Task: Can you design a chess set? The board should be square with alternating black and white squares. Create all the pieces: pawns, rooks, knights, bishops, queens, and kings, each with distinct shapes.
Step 4824:
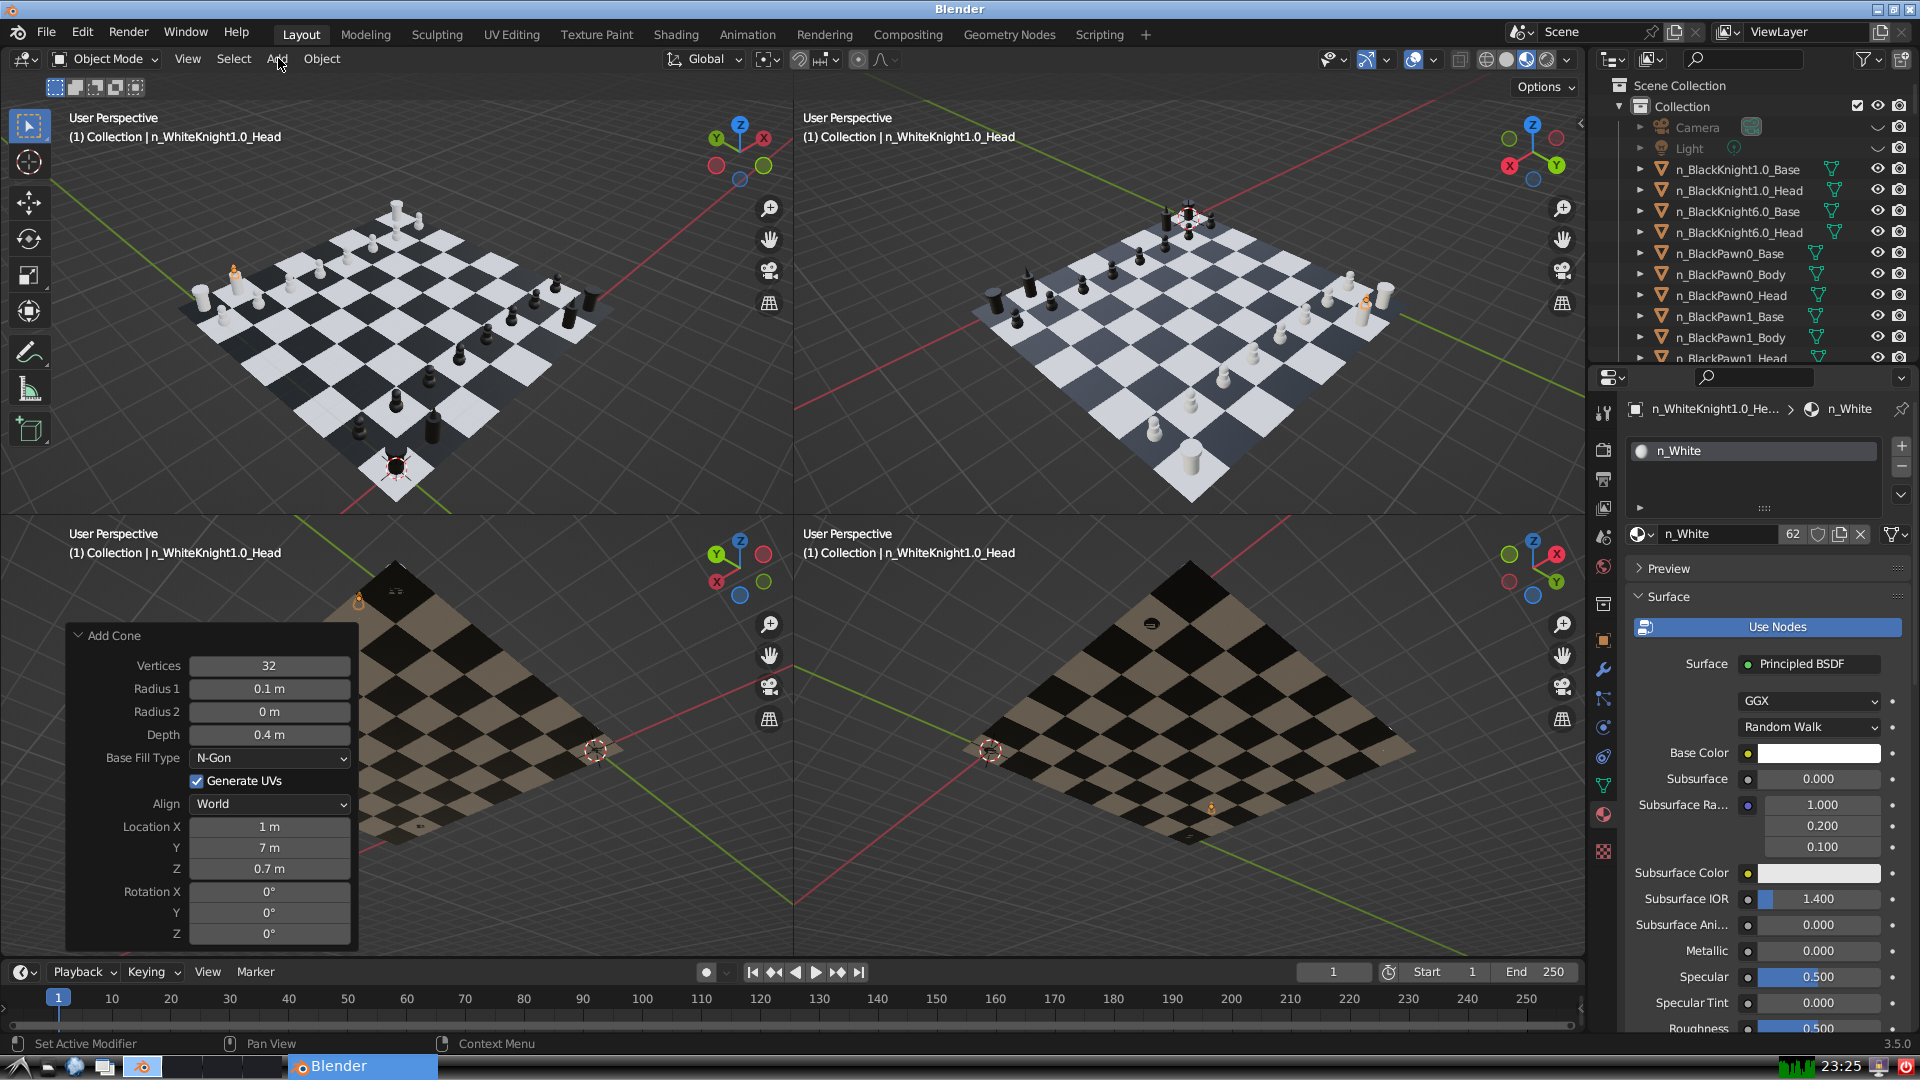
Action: click: no